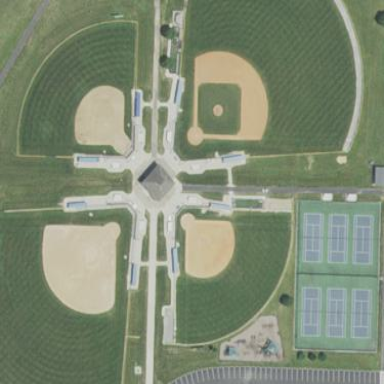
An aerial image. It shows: Baseball pitch for leisure land.